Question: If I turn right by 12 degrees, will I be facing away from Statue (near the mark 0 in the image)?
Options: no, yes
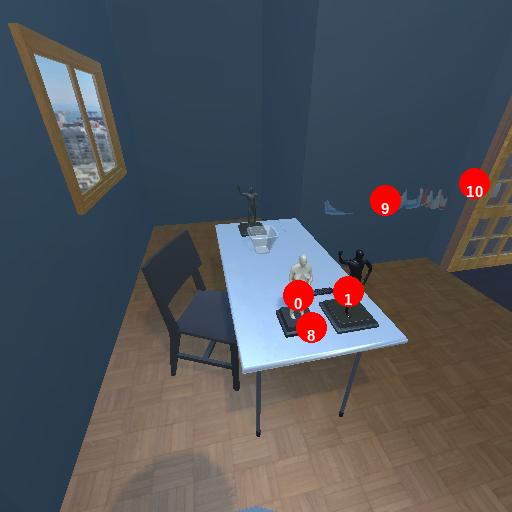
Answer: no